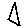
Label: triangle